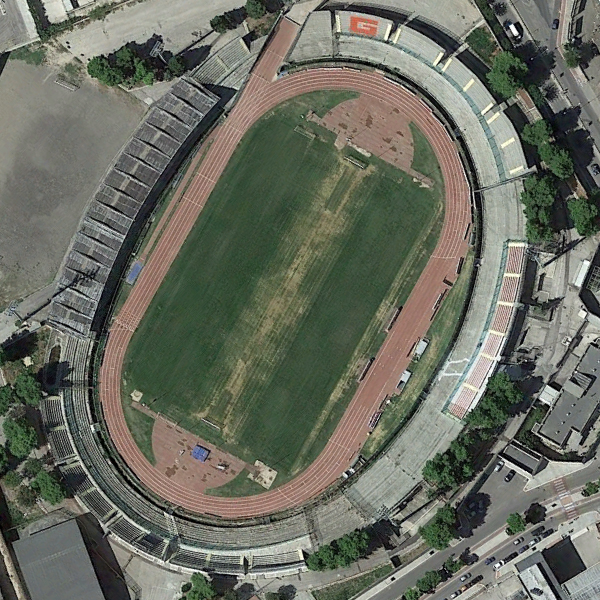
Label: Stadium